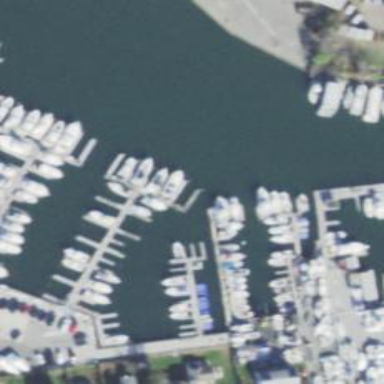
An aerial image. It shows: Marina on leisure land.